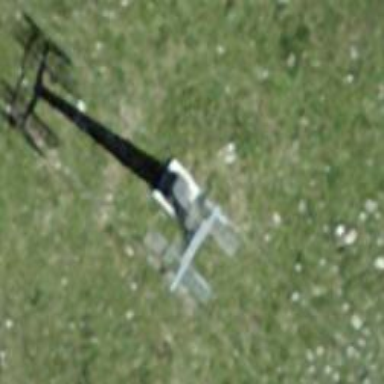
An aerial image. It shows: Chair lift.